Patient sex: M
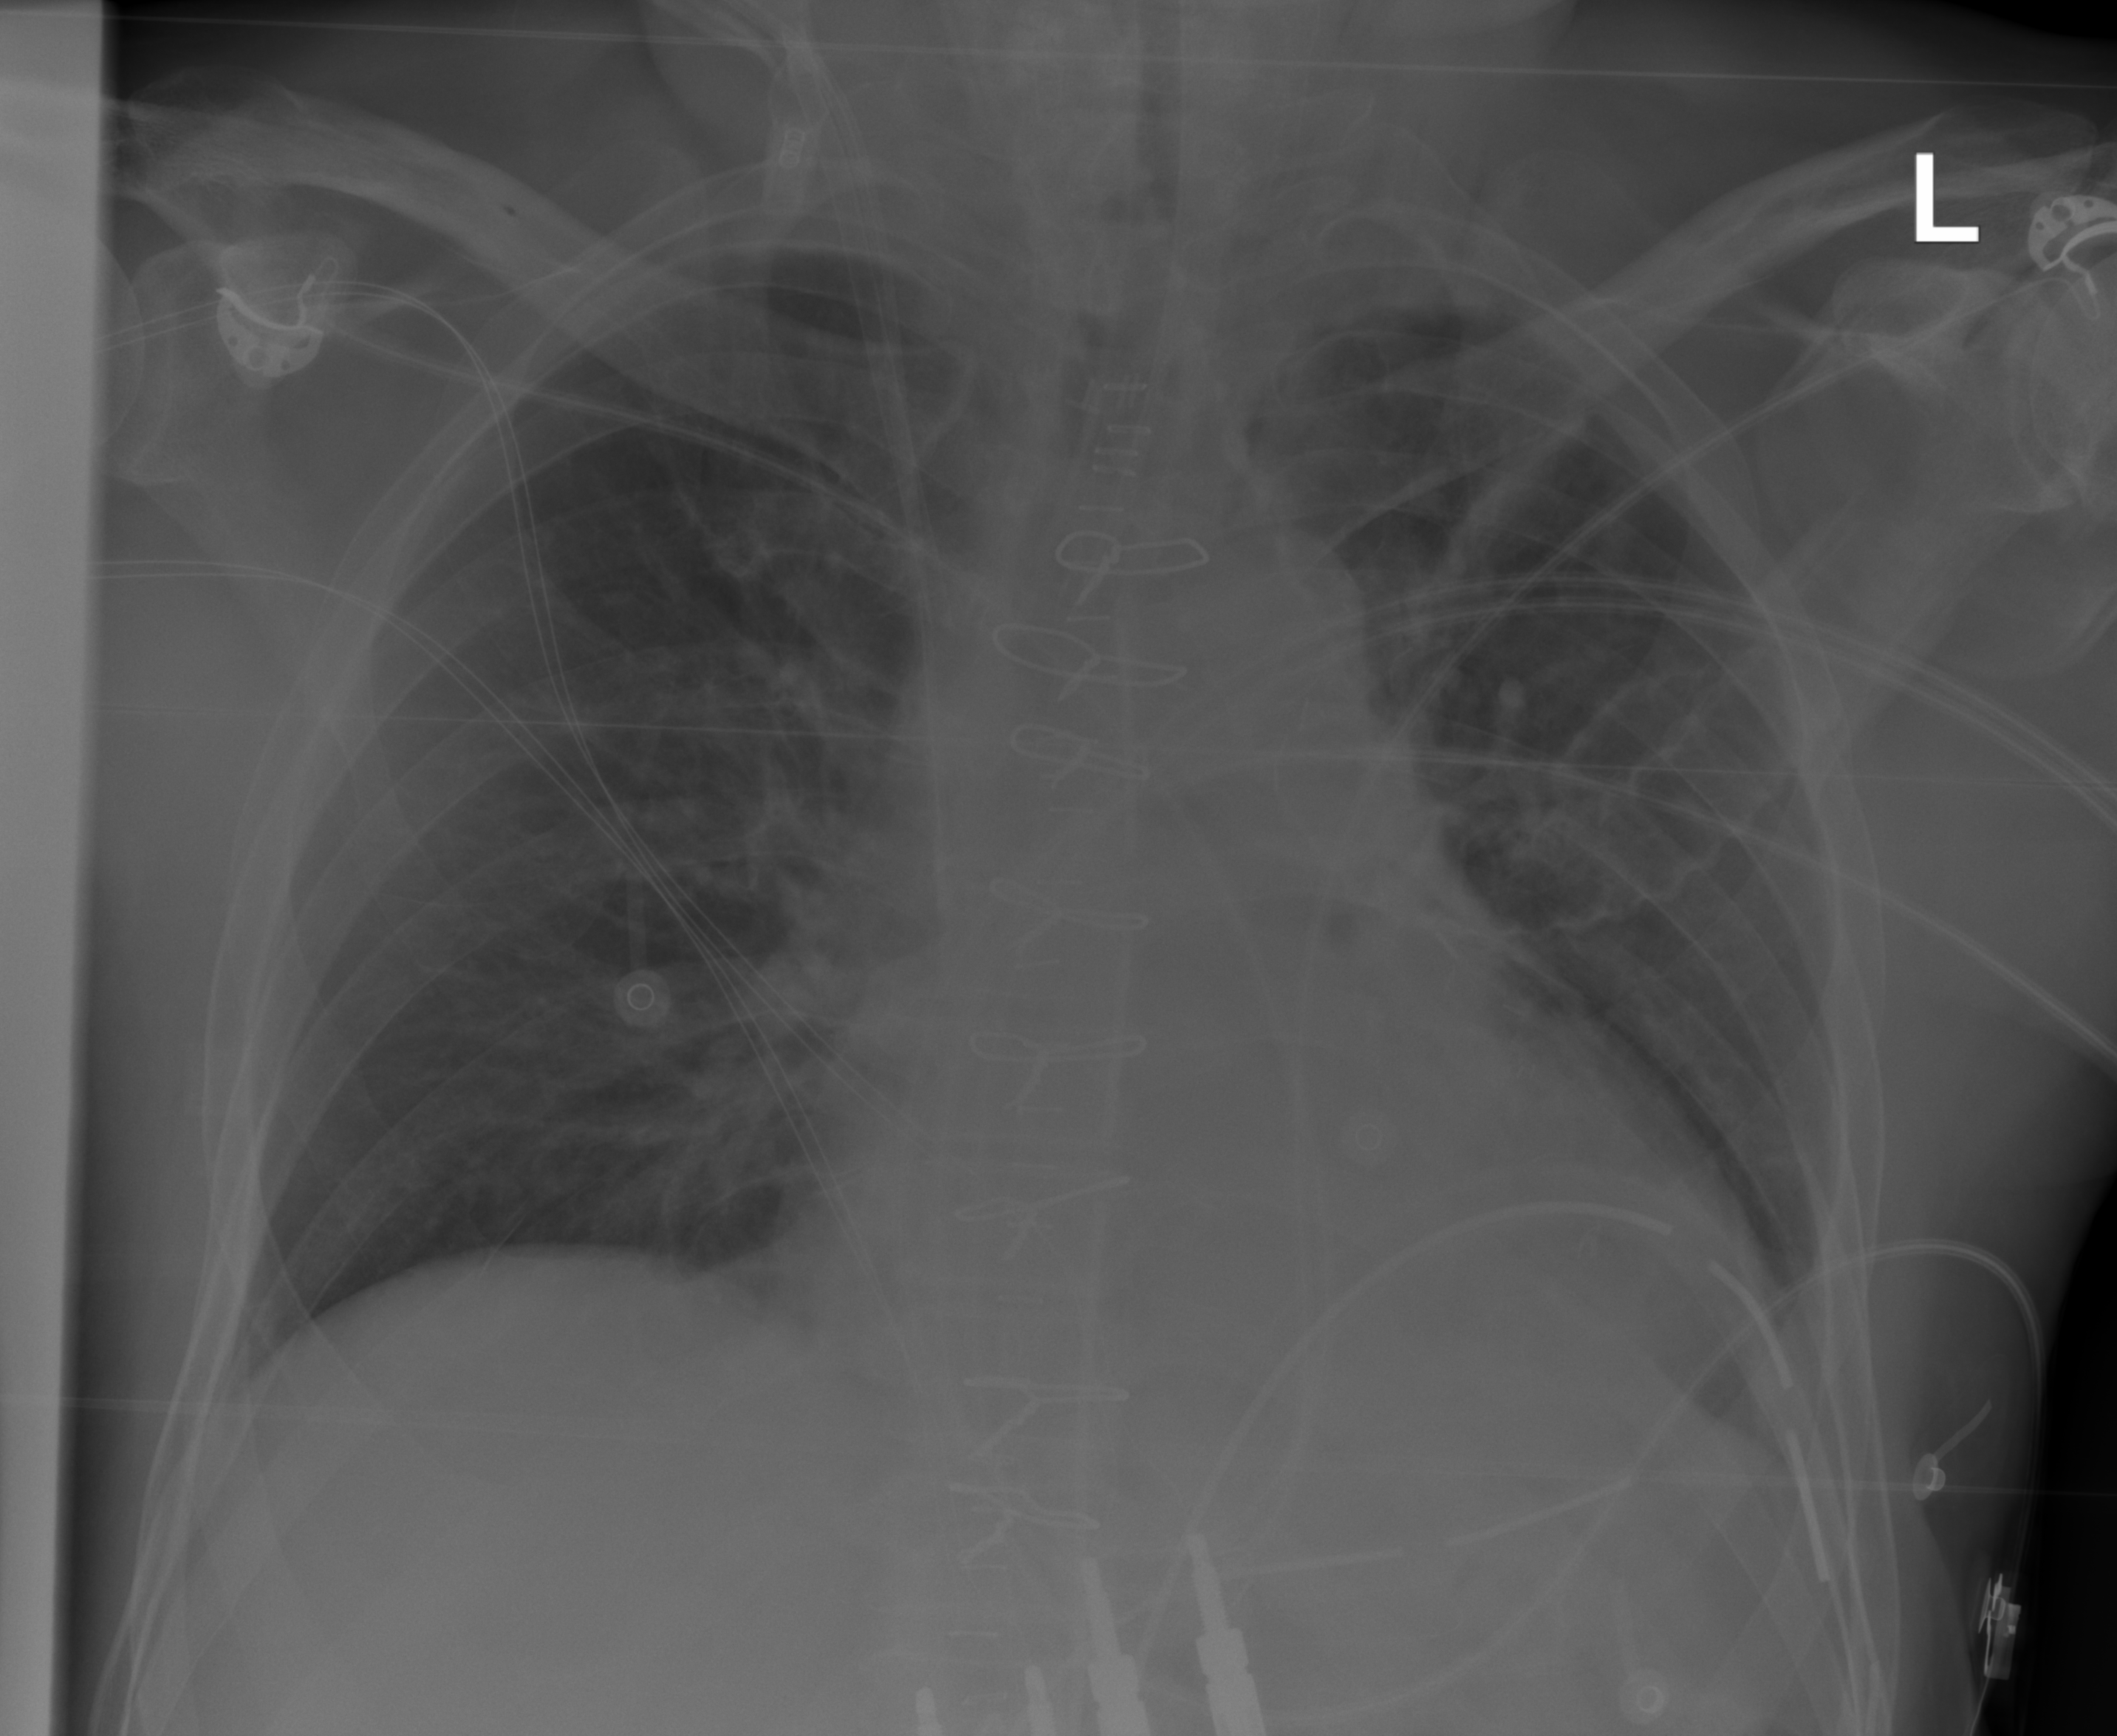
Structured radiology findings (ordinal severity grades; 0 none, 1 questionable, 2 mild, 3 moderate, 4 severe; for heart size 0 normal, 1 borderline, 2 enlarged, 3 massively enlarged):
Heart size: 2
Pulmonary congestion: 2
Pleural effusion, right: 0
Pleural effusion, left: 0
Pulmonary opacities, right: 0
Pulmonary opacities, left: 0
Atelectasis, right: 0
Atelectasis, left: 2